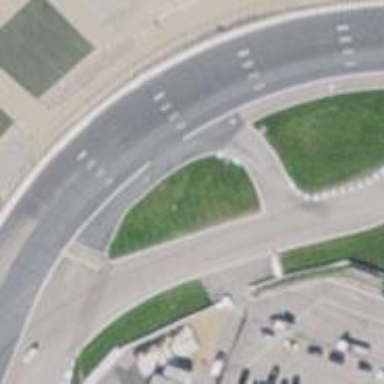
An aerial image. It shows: Asphalt raceway designed for motor sports.